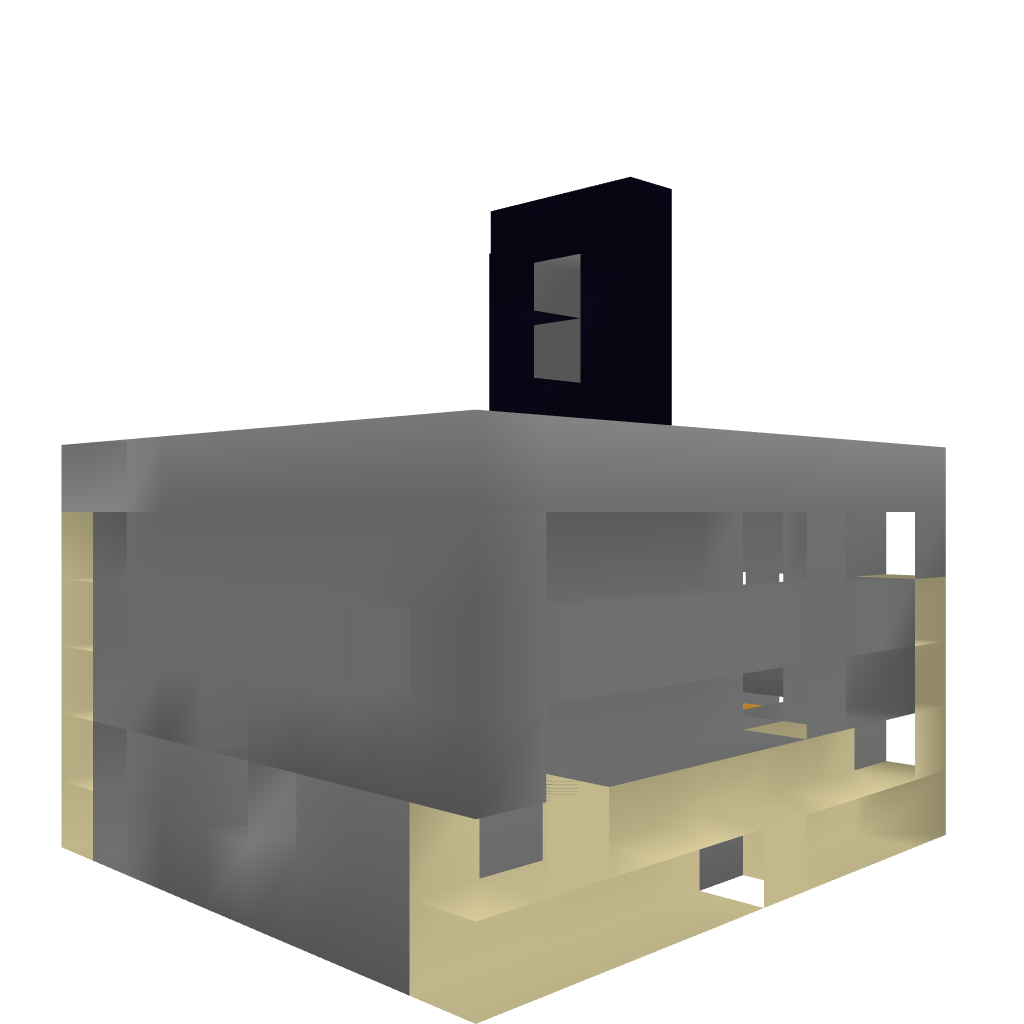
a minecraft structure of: Cobblestone Generator